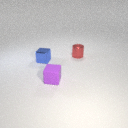
small red metal cylinder behind small blue metal cube